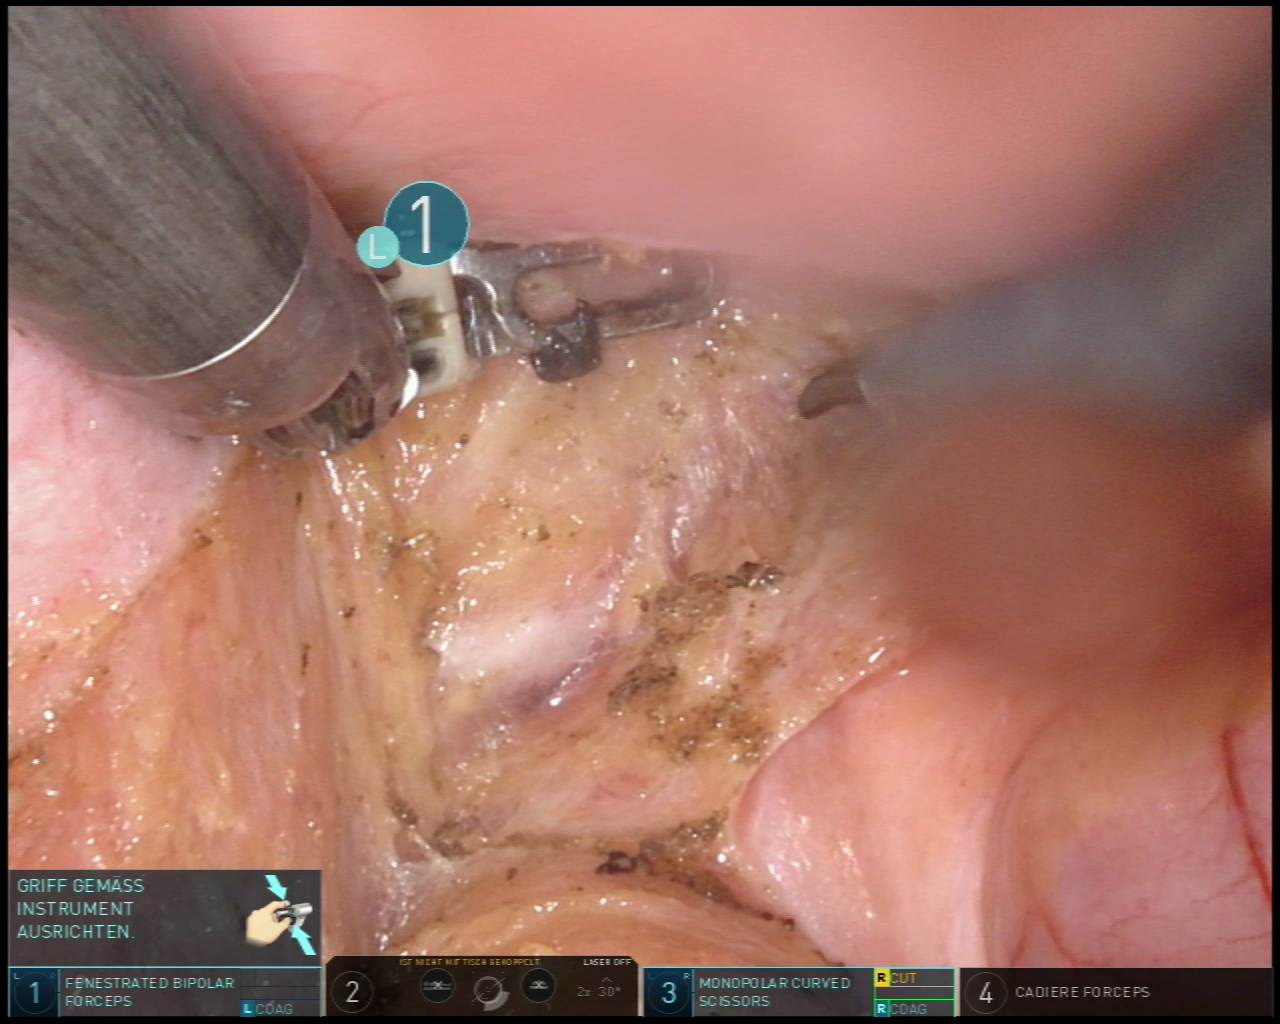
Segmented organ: vesicular_glands
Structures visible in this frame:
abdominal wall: no
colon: no
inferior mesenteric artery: no
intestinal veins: no
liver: no
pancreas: no
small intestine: no
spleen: no
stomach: no
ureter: no
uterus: no
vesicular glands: yes